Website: home-depot
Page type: cart
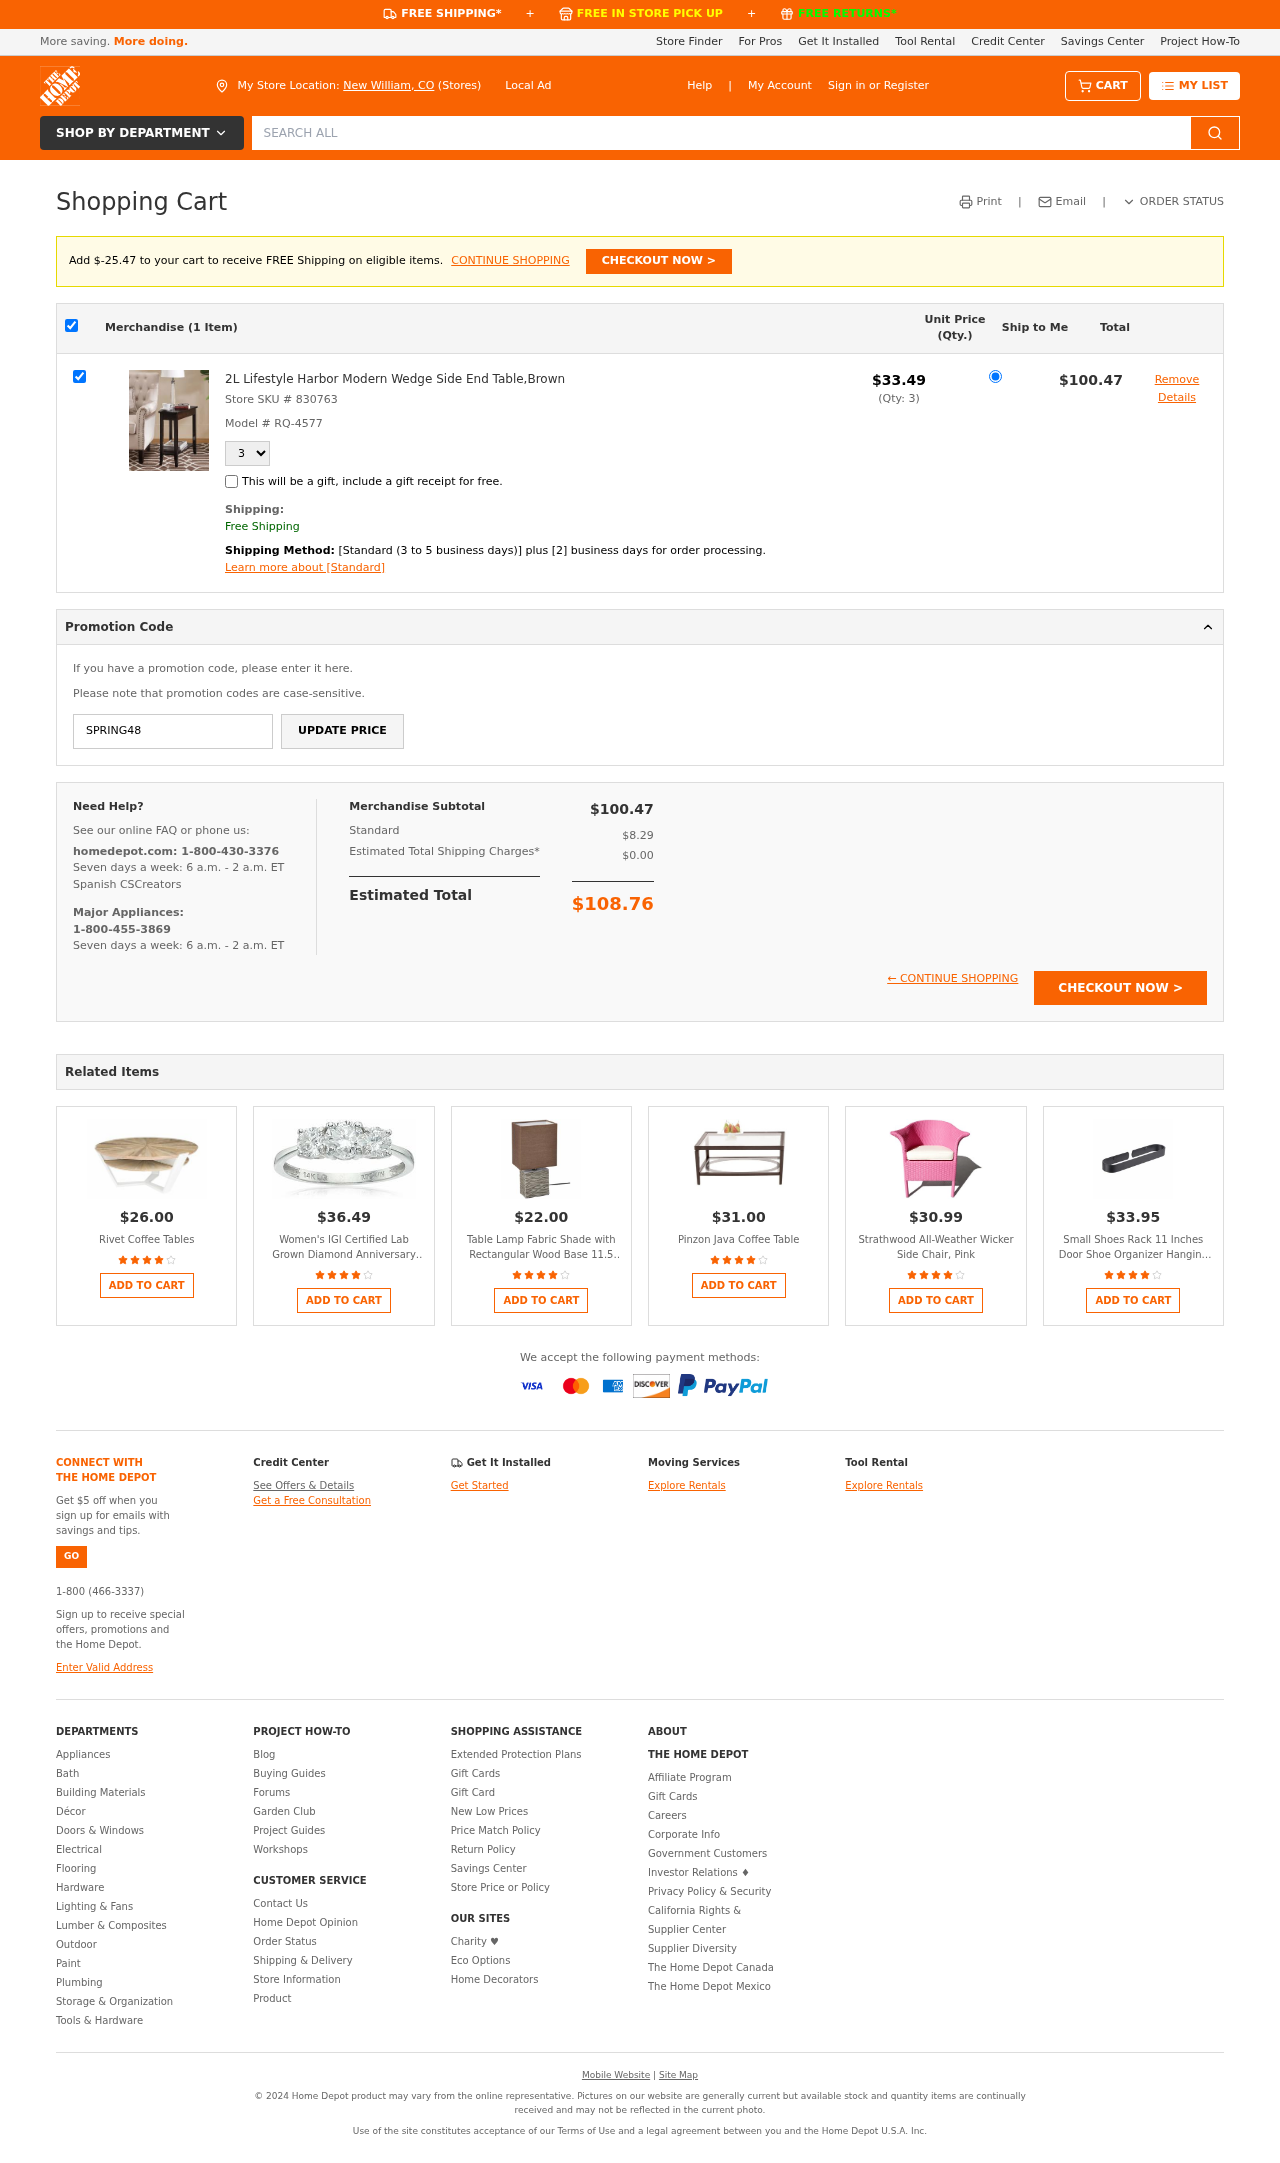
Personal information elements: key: PII_CITY_STATE
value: New William, CO
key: PII_PROMO_CODE
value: SPRING48
Product elements: key: PRODUCT1_NAME
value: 2L Lifestyle Harbor Modern Wedge Side End Table,Brown
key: PRODUCT1_PRICE
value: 33.49
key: PRODUCT1_QUANTITY
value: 3
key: PRODUCT2_NAME
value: Rivet Coffee Tables
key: PRODUCT2_PRICE
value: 26
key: PRODUCT2_RATING
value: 4.4
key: PRODUCT3_NAME
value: Women's IGI Certified Lab Grown Diamond Anniversary Ring in 14k White Gold (1.0 cttw, I-J Color, SI1
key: PRODUCT3_PRICE
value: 36.49
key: PRODUCT3_RATING
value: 4.4
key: PRODUCT4_NAME
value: Table Lamp Fabric Shade with Rectangular Wood Base 11.5 Inches
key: PRODUCT4_PRICE
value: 22
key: PRODUCT4_RATING
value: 4.4
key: PRODUCT5_NAME
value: Pinzon Java Coffee Table
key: PRODUCT5_PRICE
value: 31
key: PRODUCT5_RATING
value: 4.1
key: PRODUCT6_NAME
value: Strathwood All-Weather Wicker Side Chair, Pink
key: PRODUCT6_PRICE
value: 30.99
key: PRODUCT6_RATING
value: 4
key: PRODUCT7_NAME
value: Small Shoes Rack 11 Inches Door Shoe Organizer Hanging Shoe Shelves Aluminum RUSTPROOF Wall Mount No
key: PRODUCT7_PRICE
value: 33.95
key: PRODUCT7_RATING
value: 3.8
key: PRODUCT1_SKU
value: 830763
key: PRODUCT1_MODEL
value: RQ-4577
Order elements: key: AMOUNT_TO_FREE_SHIPPING
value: $-25.47
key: ORDER_NUM_ITEMS
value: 1
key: ORDER_SUBTOTAL
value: $100.47
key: ORDER_TAX
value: $8.29
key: ORDER_SHIPPING_COST
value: $0.00
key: ORDER_TOTAL
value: $108.76
Search elements: key: HEADER_SEARCH
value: SEARCH ALL